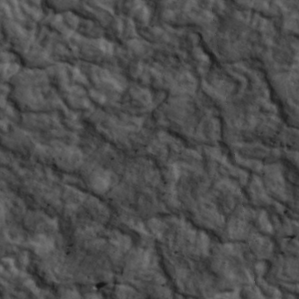
Label: non_frost